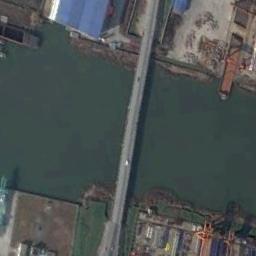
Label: bridge